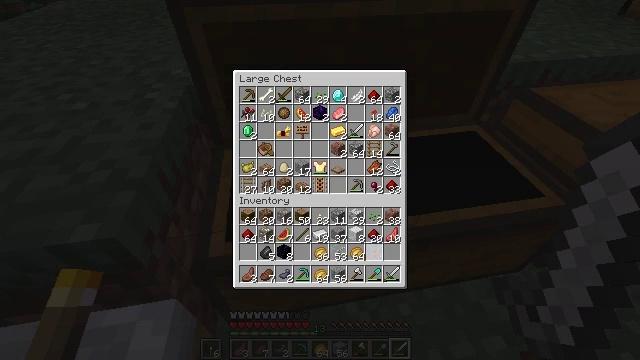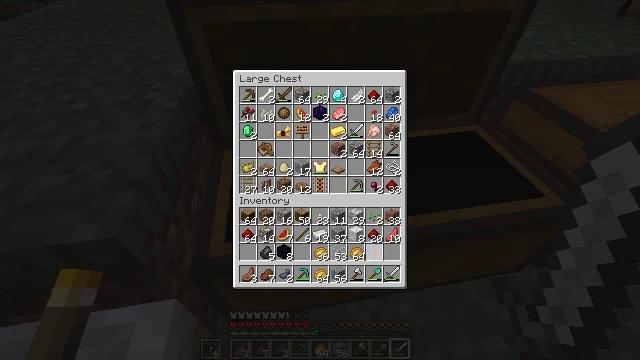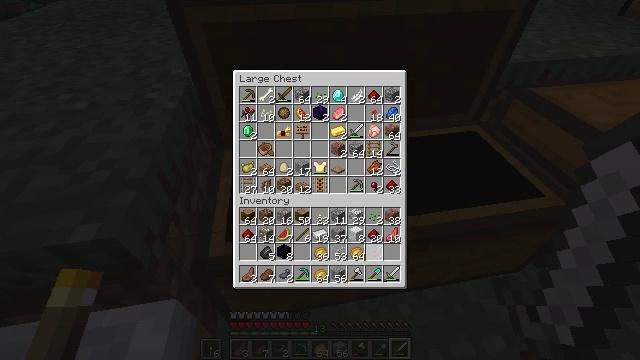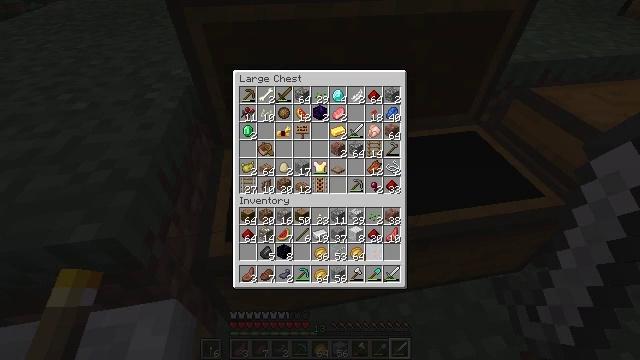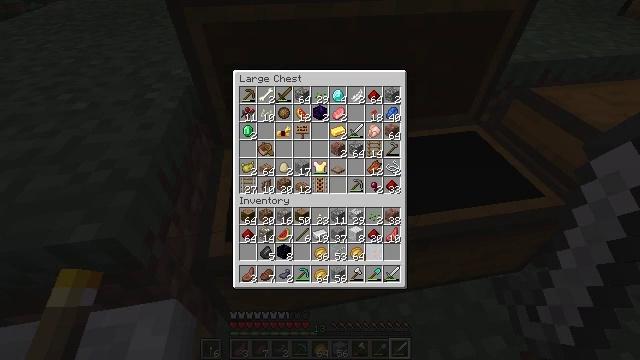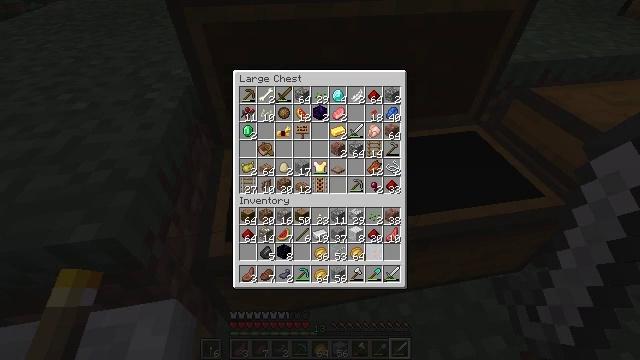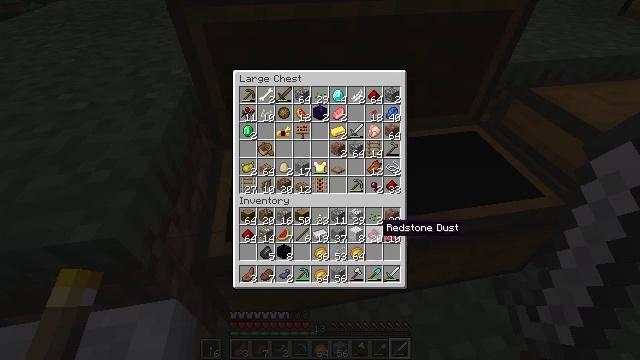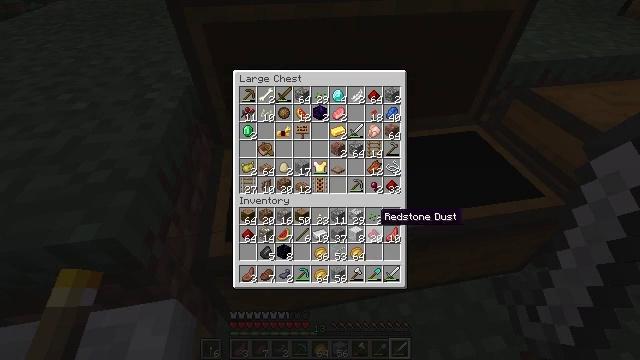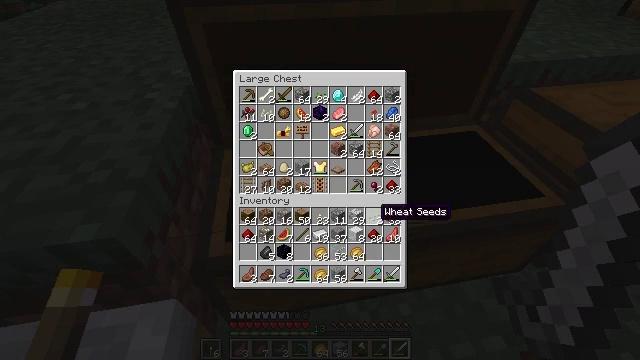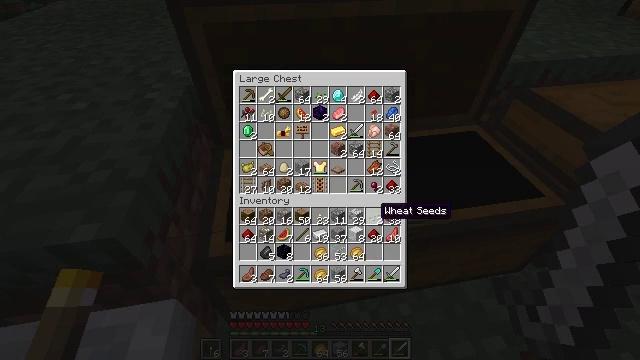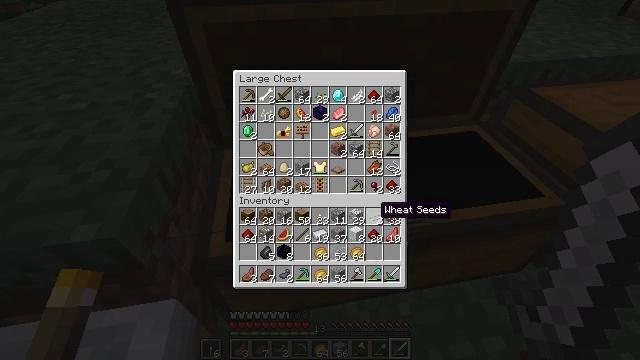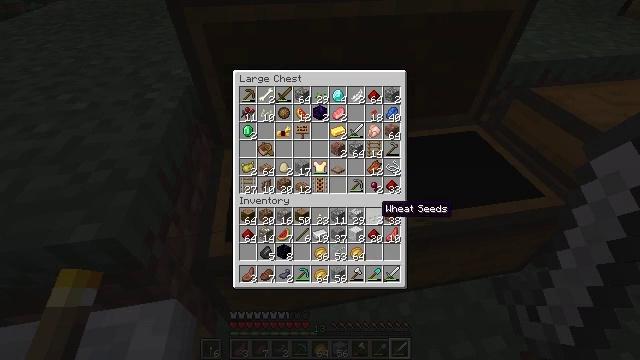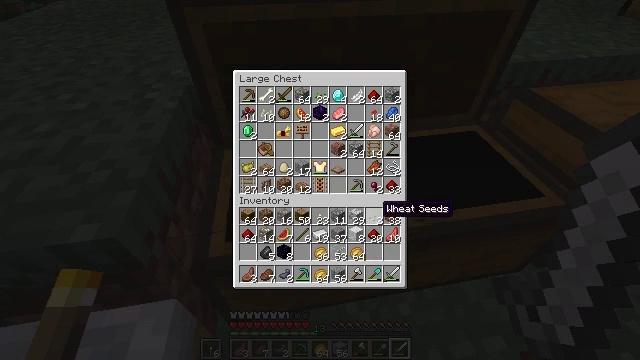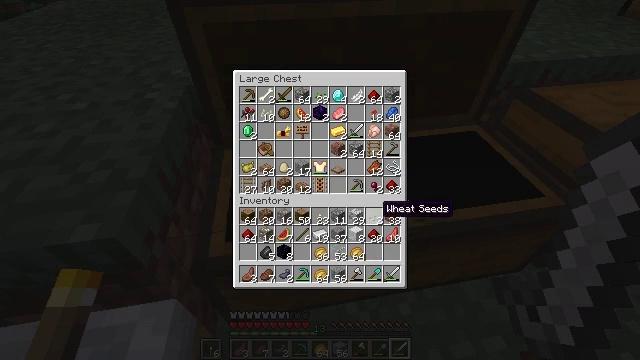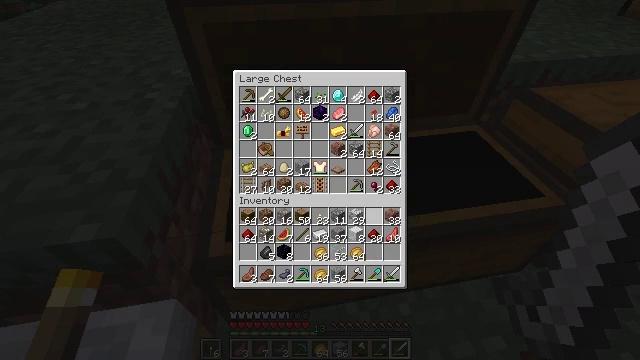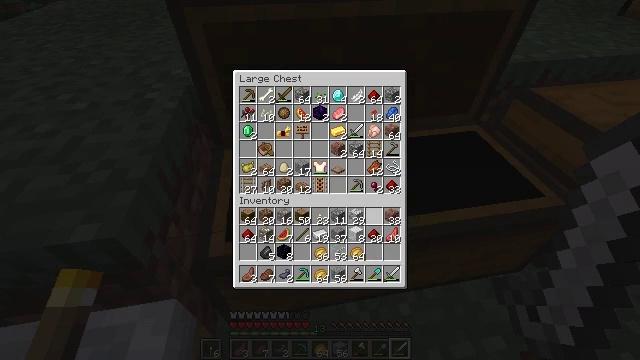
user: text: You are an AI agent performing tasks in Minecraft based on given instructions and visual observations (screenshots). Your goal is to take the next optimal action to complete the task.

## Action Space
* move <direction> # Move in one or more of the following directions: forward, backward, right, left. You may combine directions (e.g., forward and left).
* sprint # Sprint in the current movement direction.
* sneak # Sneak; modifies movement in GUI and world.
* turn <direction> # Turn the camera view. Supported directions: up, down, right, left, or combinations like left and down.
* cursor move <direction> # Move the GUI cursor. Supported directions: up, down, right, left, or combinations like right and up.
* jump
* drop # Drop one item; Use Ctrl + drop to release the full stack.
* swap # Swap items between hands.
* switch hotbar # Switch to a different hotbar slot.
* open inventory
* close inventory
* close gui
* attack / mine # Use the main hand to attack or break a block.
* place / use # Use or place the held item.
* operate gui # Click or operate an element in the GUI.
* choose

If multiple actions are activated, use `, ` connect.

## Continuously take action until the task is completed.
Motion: motion action
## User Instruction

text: Use right equipment to gather melon.
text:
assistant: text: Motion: sneak
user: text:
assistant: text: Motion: sneak
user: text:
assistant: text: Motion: sneak
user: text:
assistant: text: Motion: sneak
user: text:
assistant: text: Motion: sneak
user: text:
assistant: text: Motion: sneak, cursor move up
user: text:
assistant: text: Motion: sneak, cursor move up
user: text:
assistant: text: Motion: sneak
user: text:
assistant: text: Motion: sneak
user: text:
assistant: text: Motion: sneak
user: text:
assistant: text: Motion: sneak
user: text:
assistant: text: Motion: sneak
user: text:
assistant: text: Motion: sneak
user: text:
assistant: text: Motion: sneak, operate gui
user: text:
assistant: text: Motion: sneak, operate gui
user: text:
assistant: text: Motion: sneak, operate gui
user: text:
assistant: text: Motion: sneak
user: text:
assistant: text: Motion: sneak
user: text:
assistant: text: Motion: sneak
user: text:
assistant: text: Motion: sneak
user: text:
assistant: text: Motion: sneak
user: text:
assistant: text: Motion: sneak
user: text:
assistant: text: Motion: sneak
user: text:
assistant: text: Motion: sneak
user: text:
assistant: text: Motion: sneak
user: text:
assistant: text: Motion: no_op
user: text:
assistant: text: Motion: no_op
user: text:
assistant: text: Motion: no_op
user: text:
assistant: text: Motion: no_op
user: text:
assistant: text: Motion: no_op